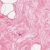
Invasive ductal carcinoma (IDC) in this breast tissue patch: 0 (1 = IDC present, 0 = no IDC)